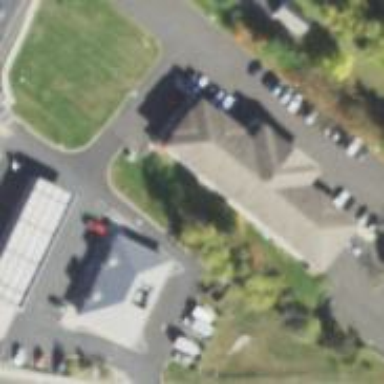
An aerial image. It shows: Healthcare clinic.